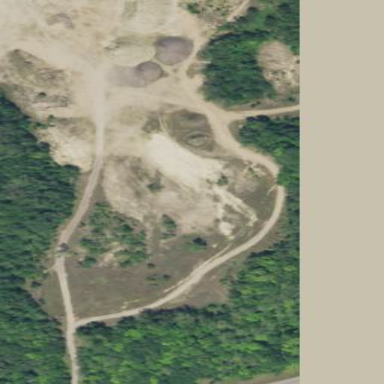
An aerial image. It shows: Quarry that contains sand and gravel resources.